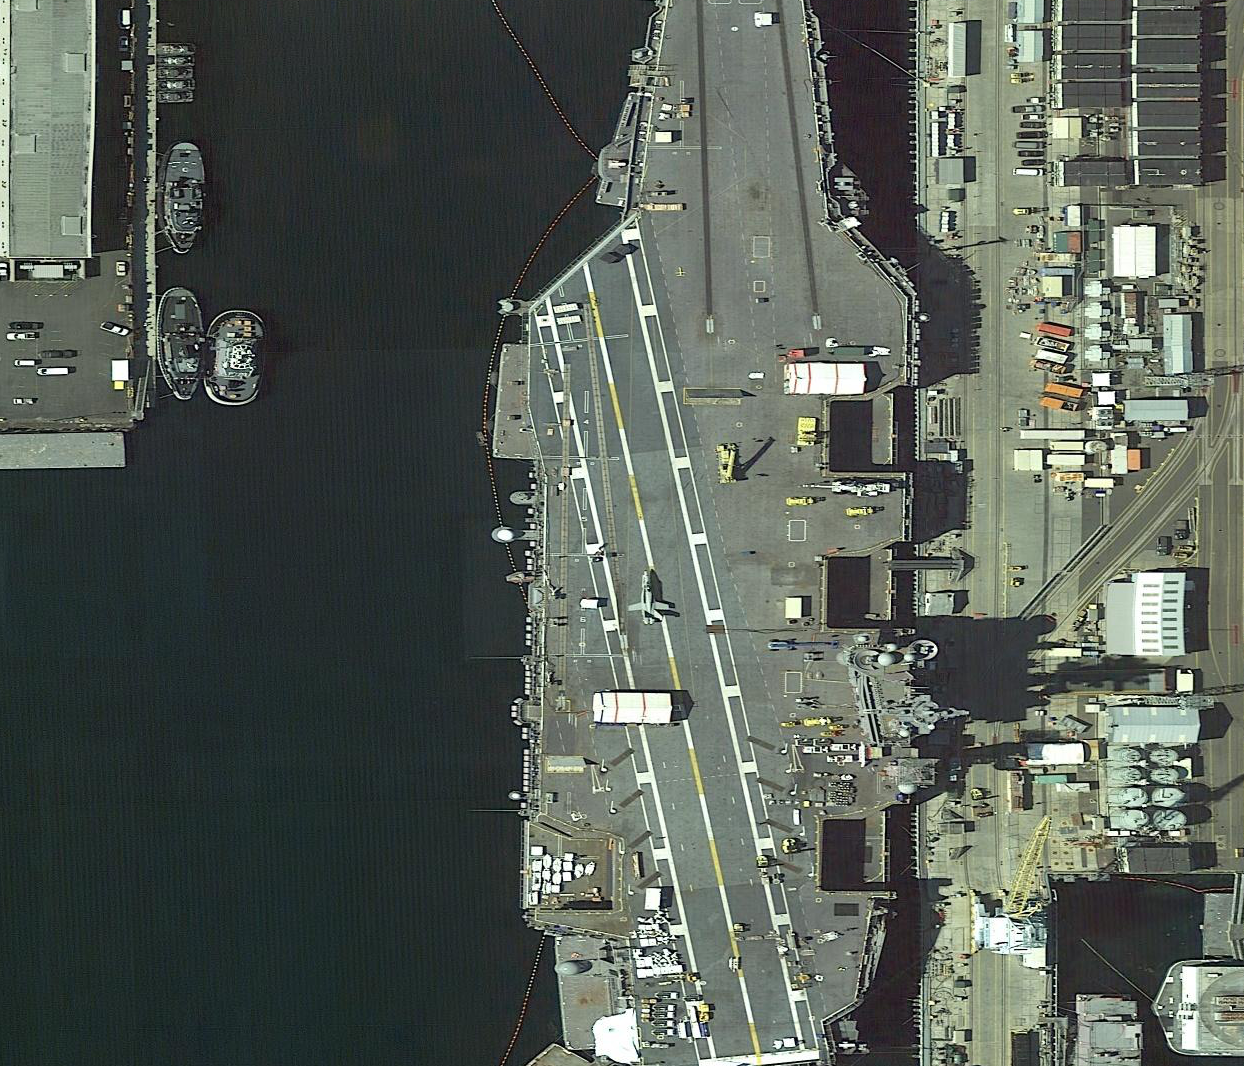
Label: aircraft_carrier